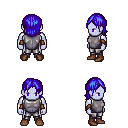
a pixel art fantasy rpg character, male body template, dark elf, purple skin, steel chest armor, metal pants, blue long bangs hairstyle, leather bracers, brown shoes, four views (front, back, left, right), 2x2 character sprite sheet, small pixel art, hard edges, no anti-aliasing